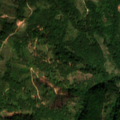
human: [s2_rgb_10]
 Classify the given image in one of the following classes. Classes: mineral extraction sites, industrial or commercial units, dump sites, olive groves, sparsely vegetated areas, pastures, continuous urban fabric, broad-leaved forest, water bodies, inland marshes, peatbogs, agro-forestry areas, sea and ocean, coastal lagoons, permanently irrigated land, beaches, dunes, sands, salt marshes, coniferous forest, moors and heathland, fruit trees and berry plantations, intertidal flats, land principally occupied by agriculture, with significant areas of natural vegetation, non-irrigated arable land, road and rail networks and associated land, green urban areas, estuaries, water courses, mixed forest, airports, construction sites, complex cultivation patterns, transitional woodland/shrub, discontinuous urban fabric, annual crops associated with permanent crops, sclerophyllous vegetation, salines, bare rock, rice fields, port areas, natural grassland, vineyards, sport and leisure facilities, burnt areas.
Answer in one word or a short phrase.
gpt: broad-leaved forest, transitional woodland/shrub